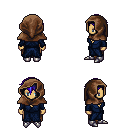
a pixel art fantasy rpg character, female body template, human, tanned skin, blue robe, robe skirt, blue short bangs hairstyle, cloth hood, metal boots, four views (front, back, left, right), 2x2 character sprite sheet, small pixel art, hard edges, no anti-aliasing